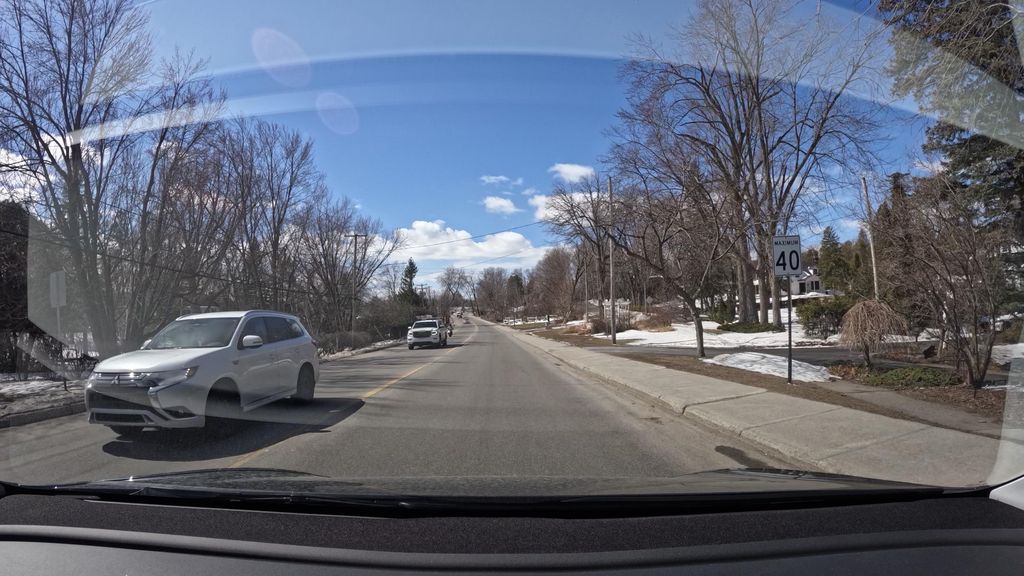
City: montreal